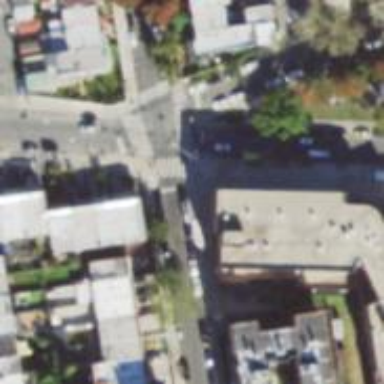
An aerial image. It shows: Marked crossing on footway.